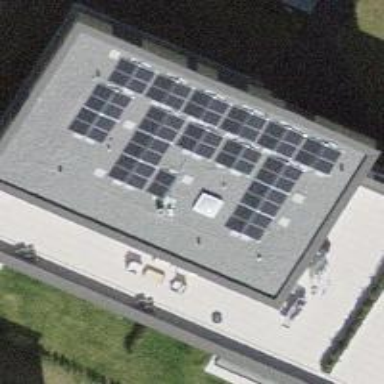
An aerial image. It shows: Solar power generator utilizing photovoltaic technology with solar photovoltaic panels.